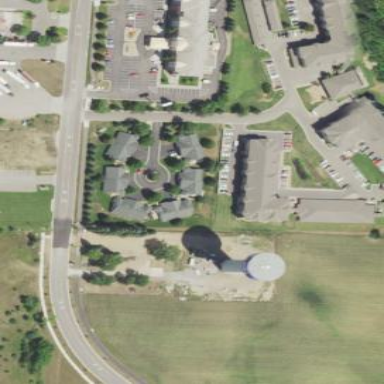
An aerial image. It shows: Residential area consisting of townhomes.